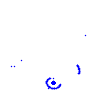
Particle: kaon